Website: lowes
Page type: payment
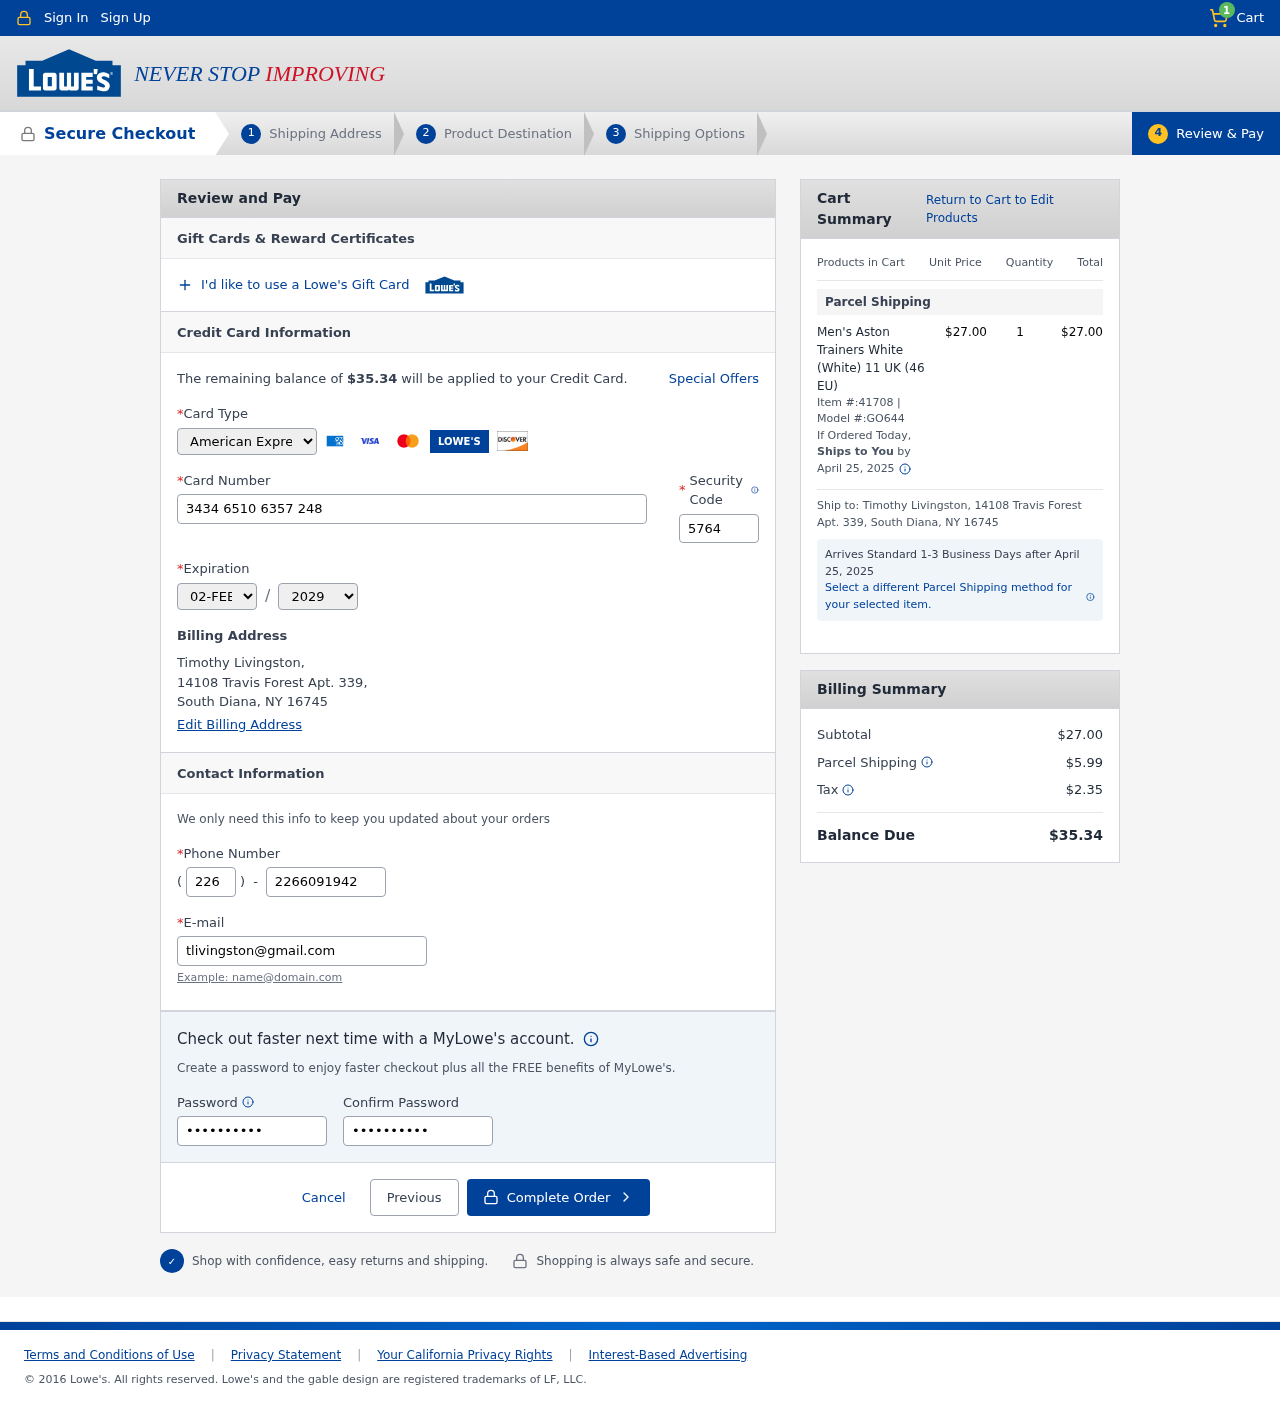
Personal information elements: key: PII_CARD_CVV
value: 5764
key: PII_CARD_EXPIRY_MONTH
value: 02
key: PII_CARD_EXPIRY_YEAR
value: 29
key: PII_CARD_NUMBER
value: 3434 6510 6357 248
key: PII_CARD_TYPE
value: American Express
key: PII_CITY_STATE_ZIP
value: South Diana, NY 16745
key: PII_EMAIL
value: tlivingston@gmail.com
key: PII_FULLNAME
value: Timothy Livingston,
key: PII_PHONE
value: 2266091942
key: PII_PHONE_AREA
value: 226
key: PII_STREET
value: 14108 Travis Forest Apt. 339,
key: PII_FULLNAME2
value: Timothy Livingston
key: PII_STREET2
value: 14108 Travis Forest Apt. 339
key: PII_CITY_STATE_ZIP2
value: South Diana, NY 16745
Product elements: key: PRODUCT1_NAME
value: Men's Aston Trainers White (White) 11 UK (46 EU)
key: PRODUCT1_PRICE
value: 27
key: PRODUCT1_QUANTITY
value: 1
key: PRODUCT1_ITEM
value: Item #:41708
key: PRODUCT1_MODEL
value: Model #:GO644
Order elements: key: ORDER_NUM_ITEMS
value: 1
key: ORDER_TOTAL
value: $35.34
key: ORDER_SHIPPING_DATE
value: April 25, 2025
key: ORDER_SUBTOTAL
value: $27.00
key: ORDER_SHIPPING_DATE2
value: April 25, 2025
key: ORDER_SHIPPING_COST
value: $5.99
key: ORDER_TAX
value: $2.35